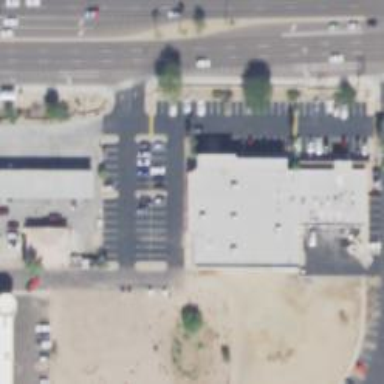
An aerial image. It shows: Pharmacy.